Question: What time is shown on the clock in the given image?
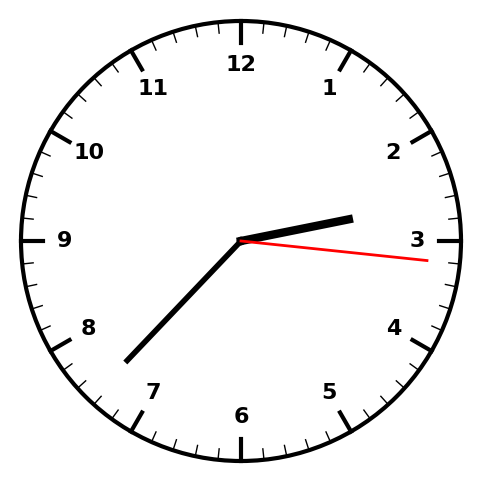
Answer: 02:37:16